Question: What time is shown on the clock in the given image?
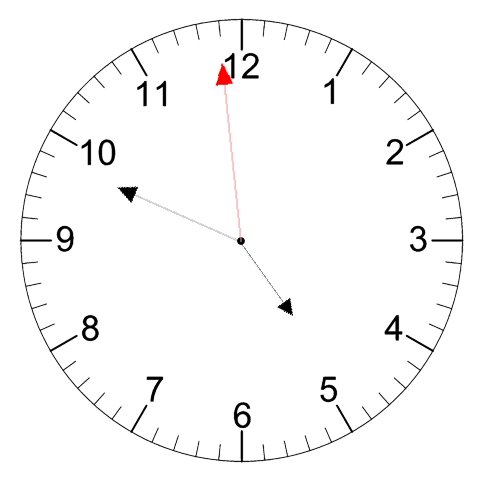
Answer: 04:48:59